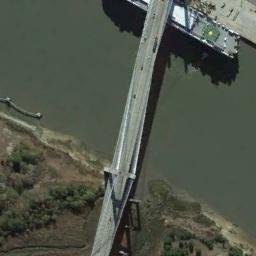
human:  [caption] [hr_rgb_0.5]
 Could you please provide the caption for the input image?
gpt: Most of the area the bridge crosses is bare land .

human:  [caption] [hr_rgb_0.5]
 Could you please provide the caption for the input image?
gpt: A bridge connects the land on both sides of the turquoise river with white supports on the bridge .

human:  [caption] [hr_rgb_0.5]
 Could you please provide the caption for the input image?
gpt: A bridge built on a dark green river and a boat docked on one side of the river .

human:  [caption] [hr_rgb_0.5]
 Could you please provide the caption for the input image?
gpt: There is a bridge with some cars over the river next to a boat .

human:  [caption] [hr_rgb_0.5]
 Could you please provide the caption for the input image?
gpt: Many green plants are under the bridge .